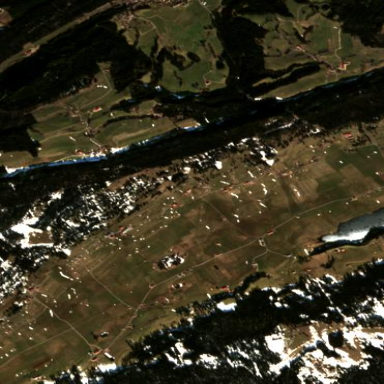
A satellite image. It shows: Beautiful meadow.